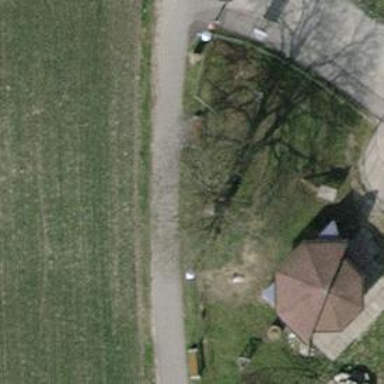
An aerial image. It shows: Brown bench in the vicinity.